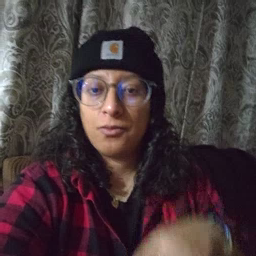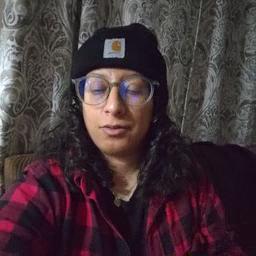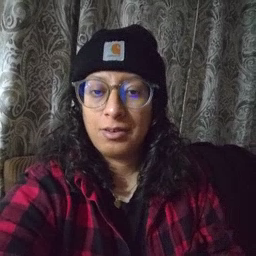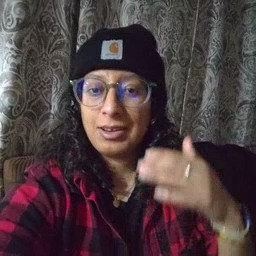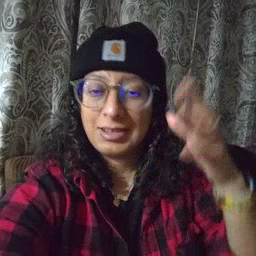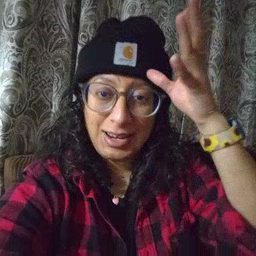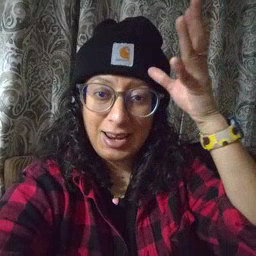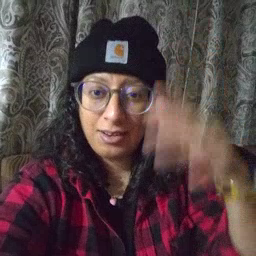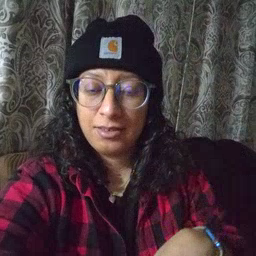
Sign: dad